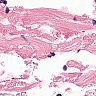
Metastatic tissue present: no